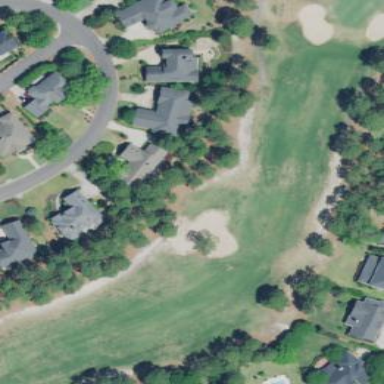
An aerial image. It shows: Grassy area designated as golf fairway.